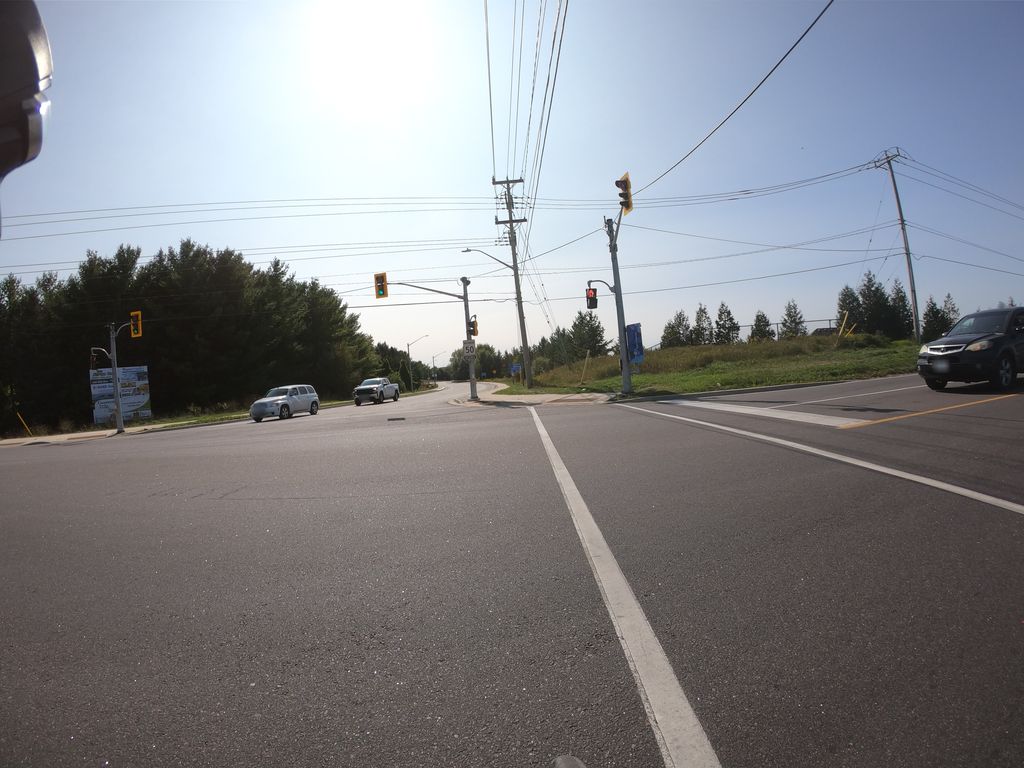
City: kitchener-waterloo